Question: I created a small tool set which is composed of around 10 buttons. These buttons are added to a 'JToolBar'. Currently, it puts a square around the first button by default; however, I would like a different button to be the default. How can I accomplish this? Below is an example of how I am adding the buttons. I have tried 'select.setSelected' and a few other methods but haven't had any luck.
'''
JToolBar sideBar = new JToolBar();
JButton select = new JButton(new ImageIcon("Media/select.png"));
select.setBorderPainted(false);
select.setContentAreaFilled(false);
sideBar.add(select);
'''
Here's an image of the current result:

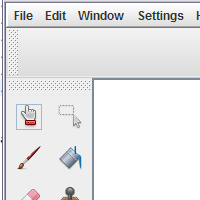
Answer: If you know which button you want to be active, you can use
'''
button.requestFocusInWindow();
'''
You can also try to set the default button at the root pane, depending on the set up of your Swing elements.
'''
rootPane.setDefaultButton(button);
'''
And finally, there is a handy method called 'setFocusedPainted(false);'